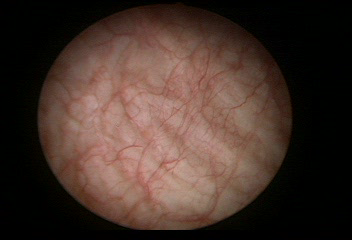
Modality: WLC
Class: Normal mucosa
Bladder cancer association: No